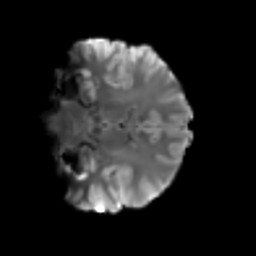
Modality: T2w
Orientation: coronal
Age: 25
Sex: male
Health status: healthy
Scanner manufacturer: siemens
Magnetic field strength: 3 T
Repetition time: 3.6 s
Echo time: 0.092 s